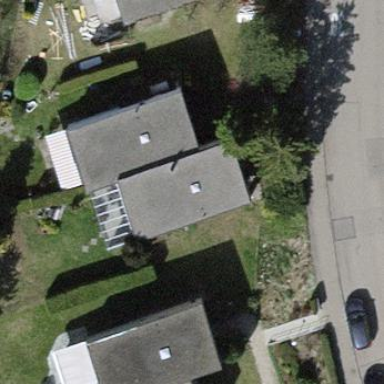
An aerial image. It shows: Semi-detached house.